Field crop: maize
Growth stage: 2
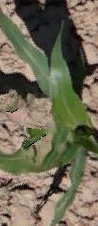
Species: maize